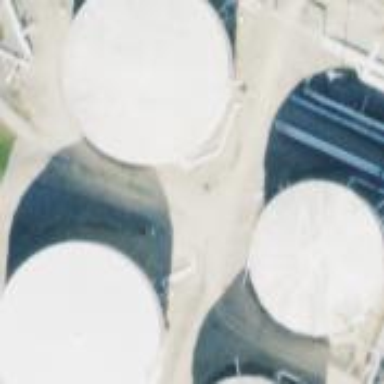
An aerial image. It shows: Storage tank which is man-made and housed in building.